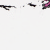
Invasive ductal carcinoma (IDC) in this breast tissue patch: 0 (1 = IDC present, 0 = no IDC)